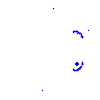
Particle: proton